Question: I have installed the <URL>
After this installation, in Visual Studio 2013 (Update 4), the Git integration seems unable to find the 'git.exe'. At least, that is my guess when it shows the following, since I already have Git installed, but in a new folder ('C:\Program Files\Git\cmd'):

Is there any way I can make Visual Studio recognize the new location of 'git.exe'?
Or can I completely disregard this warning? The git integration in Visual Studio seems to work anyway.
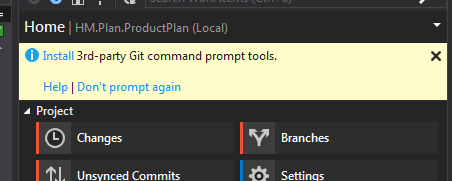
Answer: You can safely ignore this issue. Git for Windows 2.x changed the registry key locations that Visual Studio uses to try to locate it.
However this message is simply informational; Visual Studio does not require Git for Windows to manage your repositories.
Upgrading to Visual Studio 2015 Update 1 (or better) will resolve this issue.